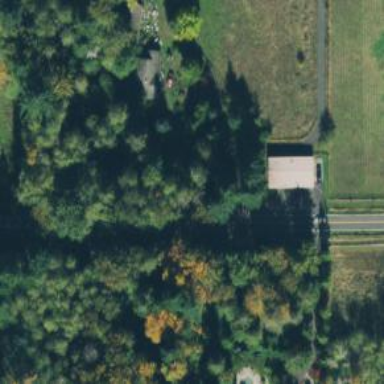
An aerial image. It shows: Culvert tunnel.